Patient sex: M
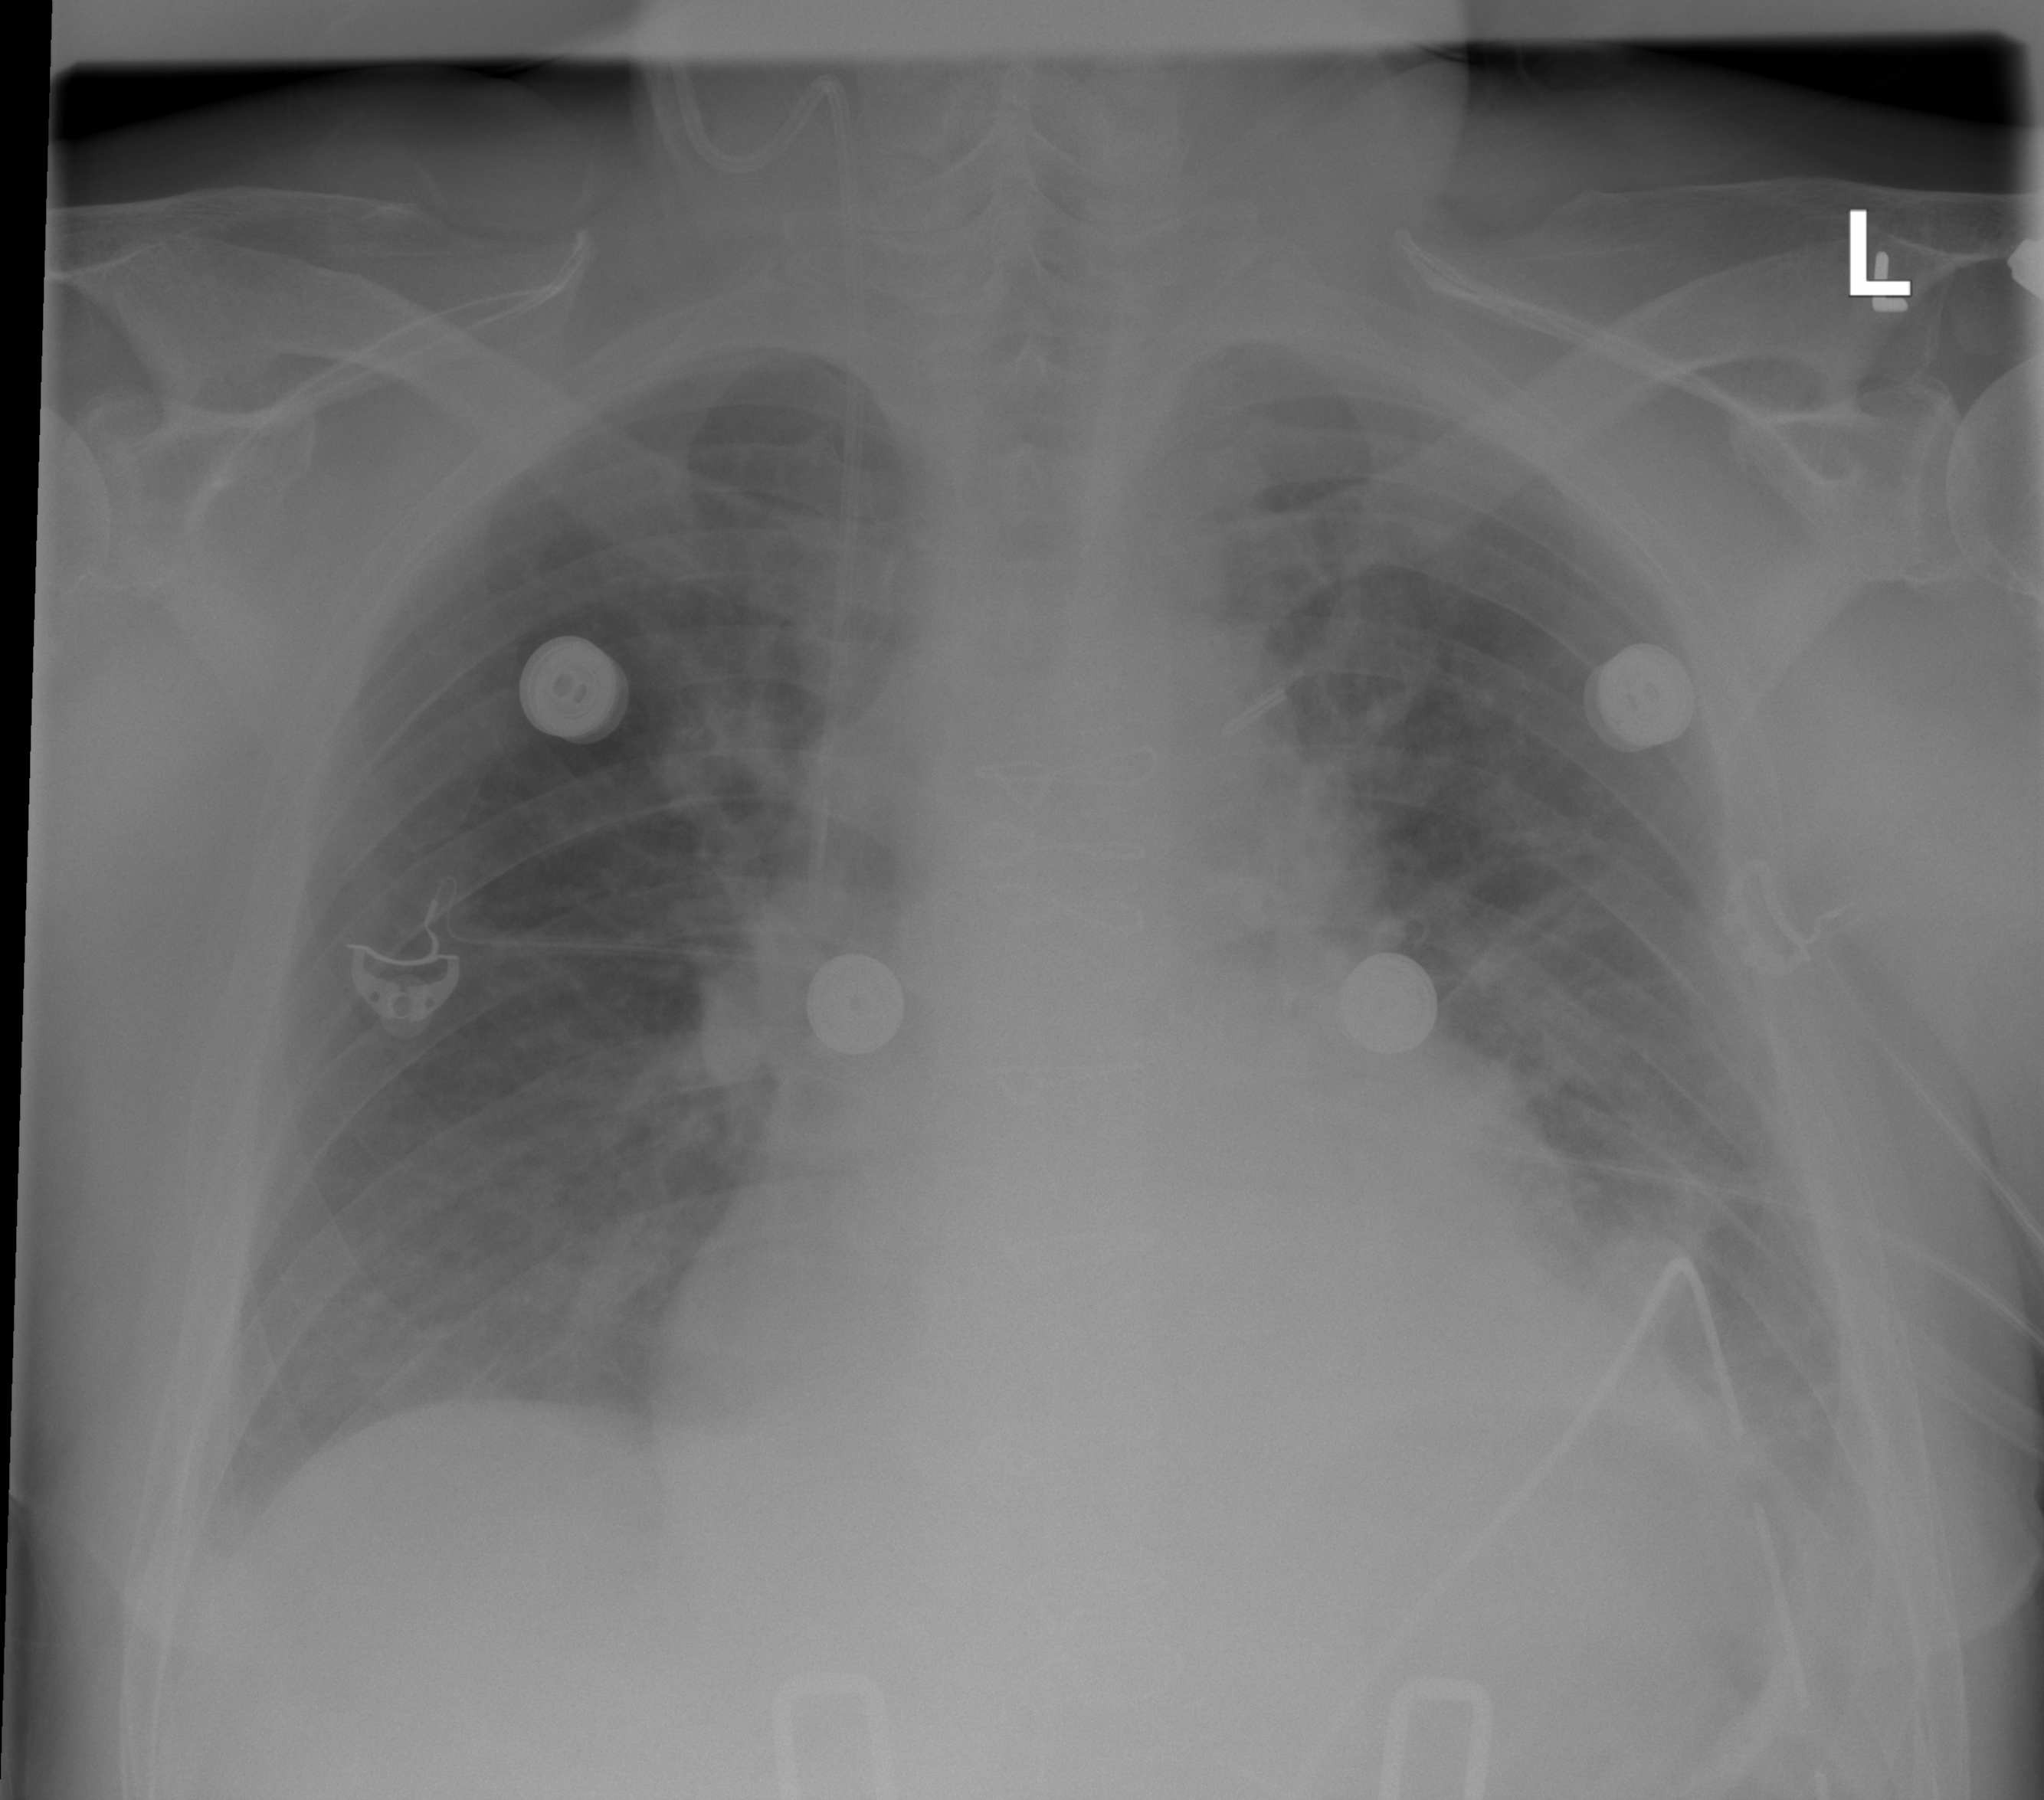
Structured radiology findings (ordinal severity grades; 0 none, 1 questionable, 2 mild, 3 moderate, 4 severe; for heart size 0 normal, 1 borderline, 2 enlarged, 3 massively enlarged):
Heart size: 2
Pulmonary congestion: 2
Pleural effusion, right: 1
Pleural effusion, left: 2
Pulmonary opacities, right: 0
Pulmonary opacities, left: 0
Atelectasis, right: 2
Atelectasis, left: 2